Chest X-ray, AP view. Patient: 21 years old, sex M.
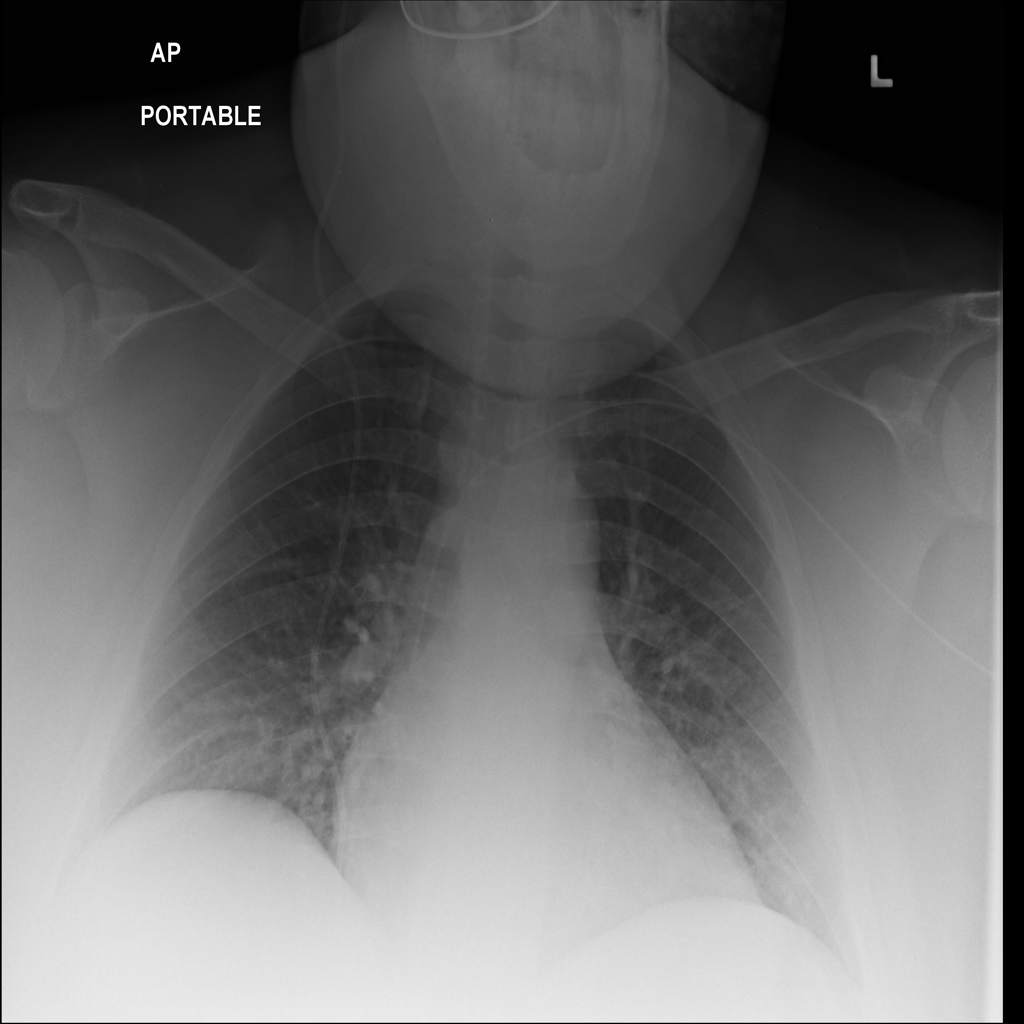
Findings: No Finding